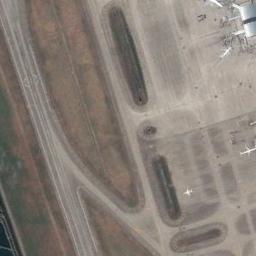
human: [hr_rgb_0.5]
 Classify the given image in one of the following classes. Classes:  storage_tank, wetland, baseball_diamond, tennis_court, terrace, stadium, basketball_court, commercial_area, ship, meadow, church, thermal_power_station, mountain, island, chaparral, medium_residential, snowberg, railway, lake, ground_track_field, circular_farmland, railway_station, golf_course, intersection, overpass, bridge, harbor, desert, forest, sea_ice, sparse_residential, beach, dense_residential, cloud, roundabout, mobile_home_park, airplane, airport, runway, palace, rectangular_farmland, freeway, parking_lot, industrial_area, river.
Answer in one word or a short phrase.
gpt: runway